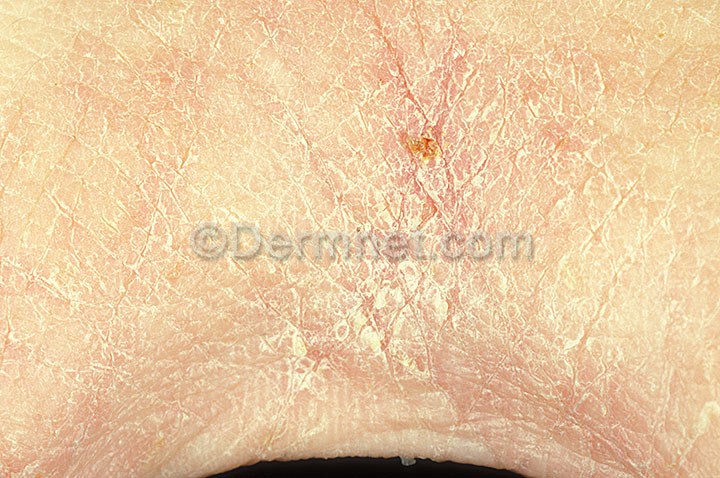
Disease: Scabies Lyme Disease and other Infestations and Bites